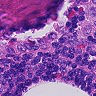
Metastatic tissue present: no